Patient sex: F
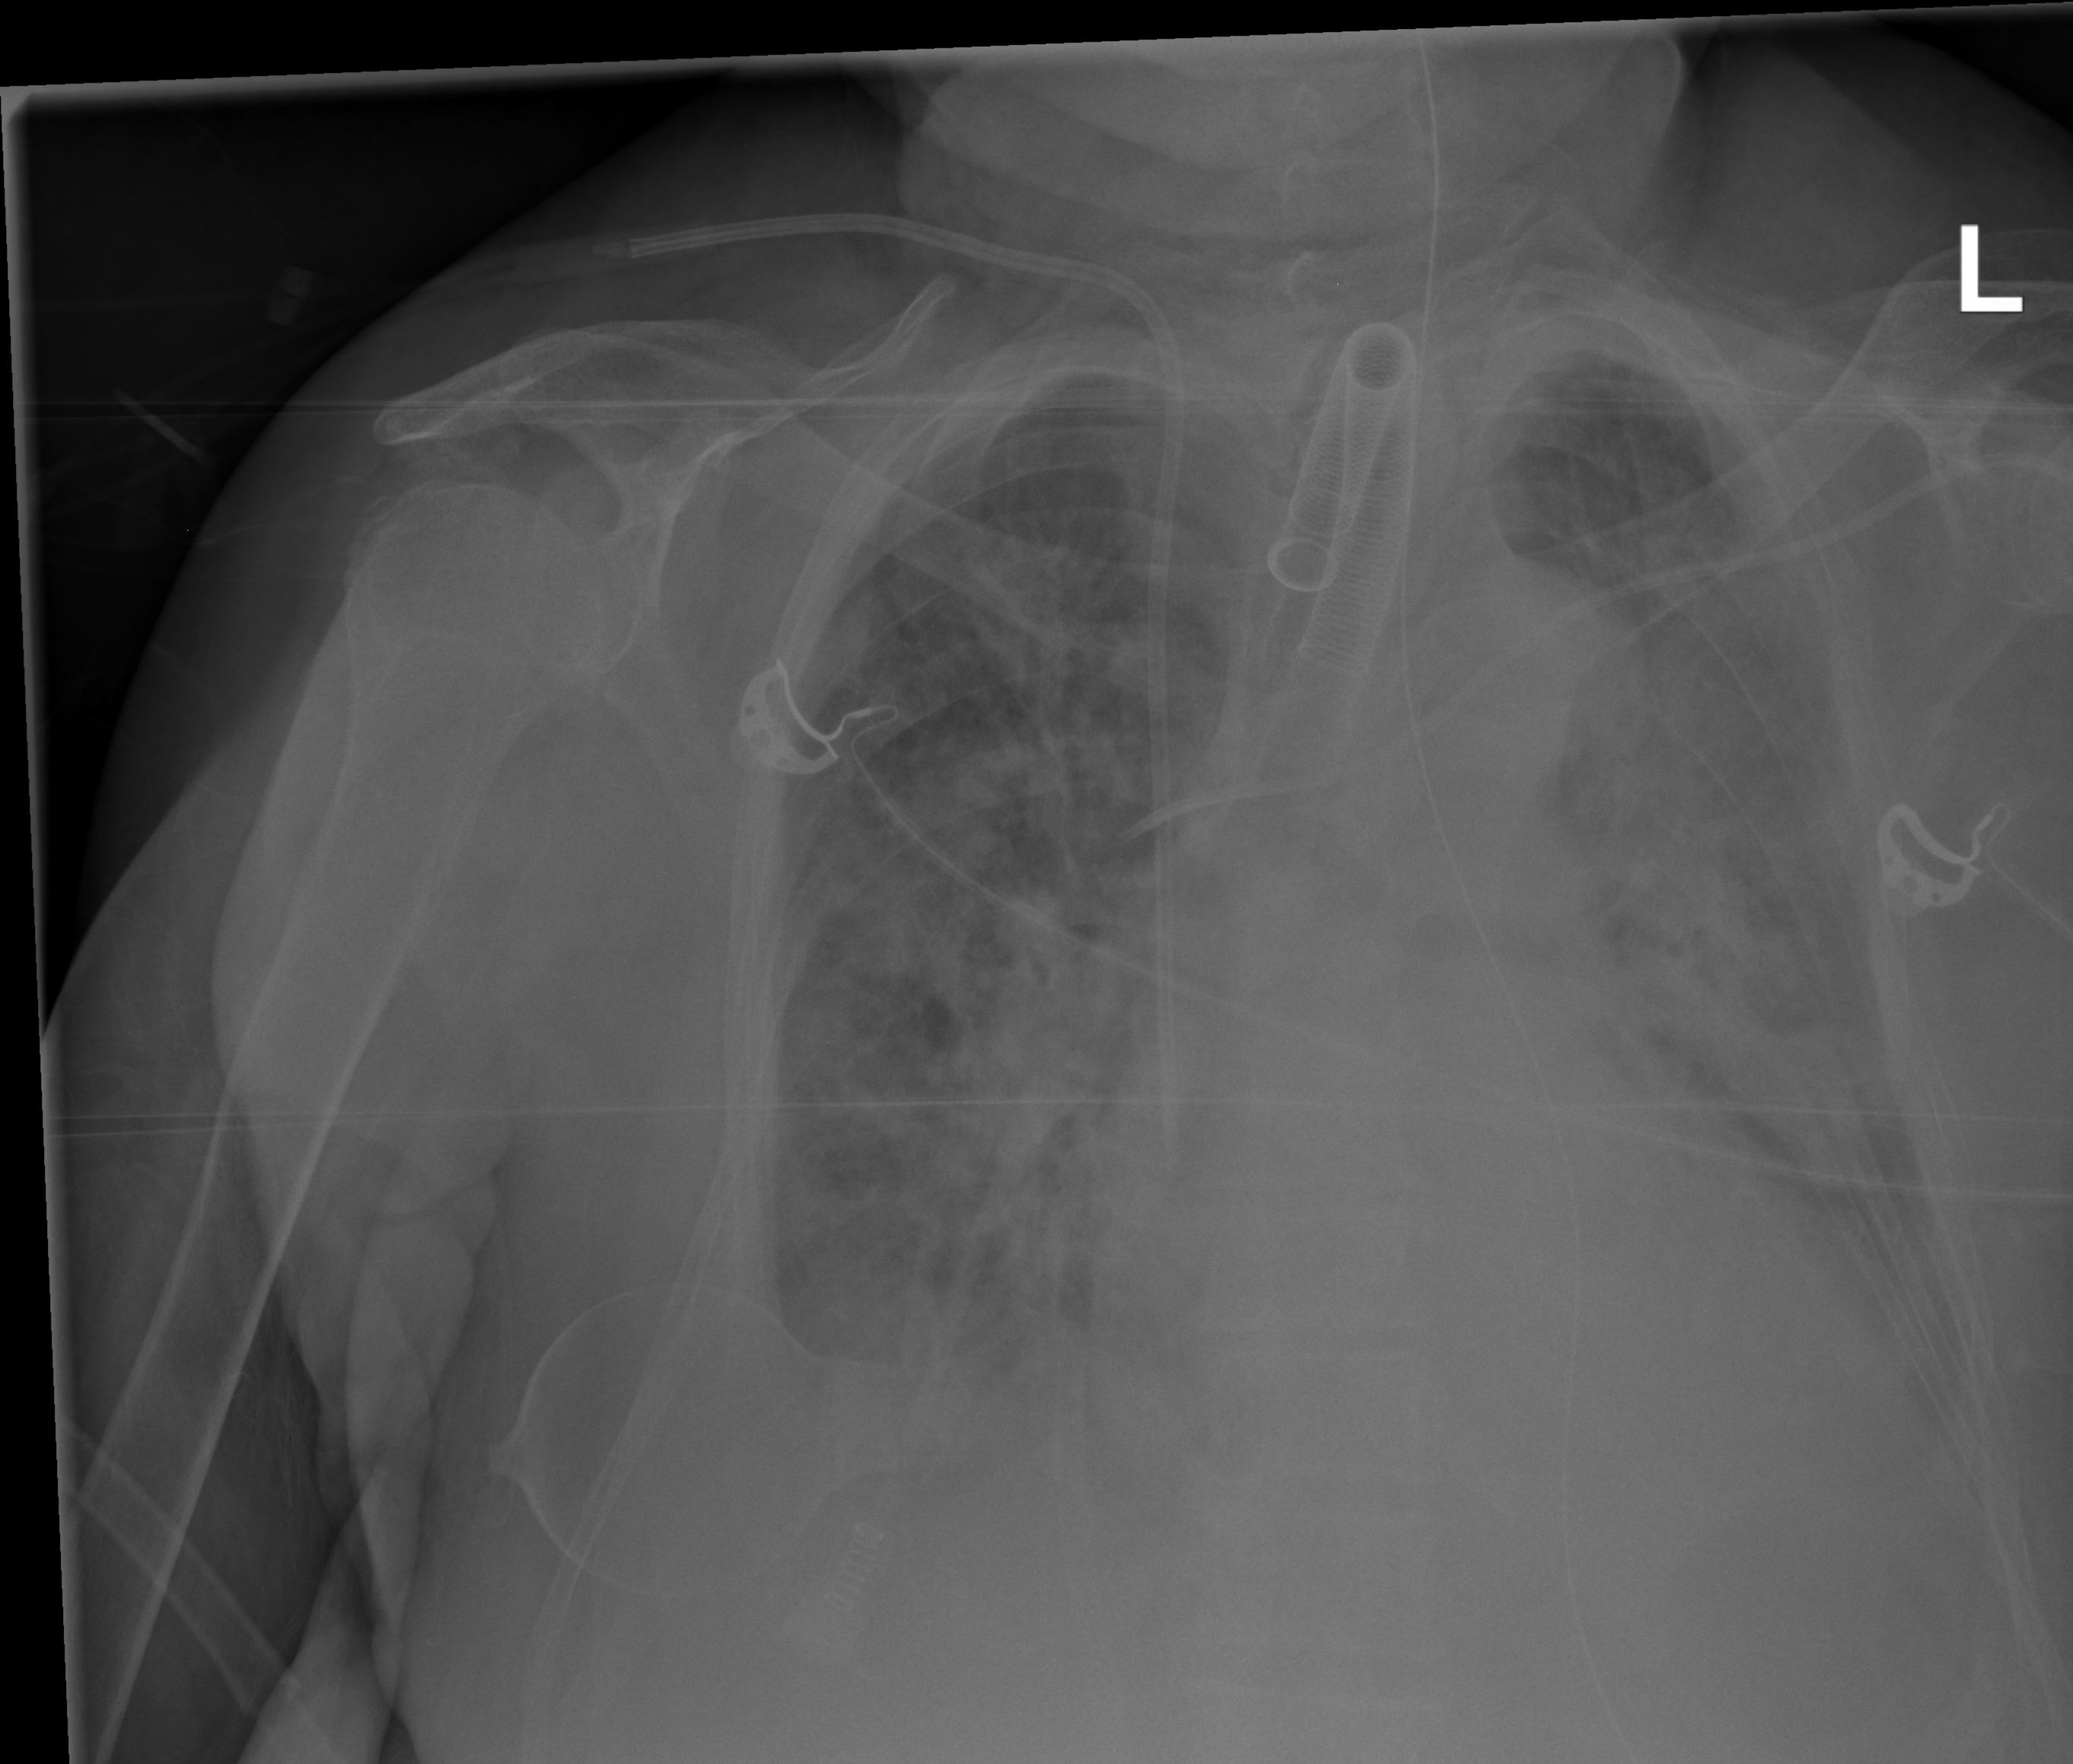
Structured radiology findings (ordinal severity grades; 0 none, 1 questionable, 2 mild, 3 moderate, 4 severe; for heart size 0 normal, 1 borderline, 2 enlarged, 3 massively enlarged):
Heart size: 0
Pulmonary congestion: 2
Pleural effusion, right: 3
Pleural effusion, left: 3
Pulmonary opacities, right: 3
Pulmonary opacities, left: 3
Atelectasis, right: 3
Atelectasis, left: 3